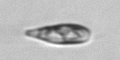
Label: Euglena